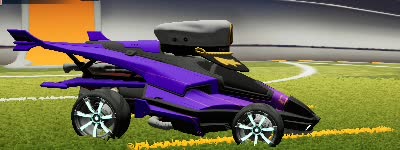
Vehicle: aftershock